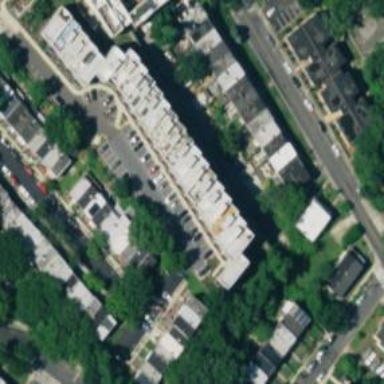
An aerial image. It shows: Alley classified as service road.